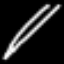
Label: pencil